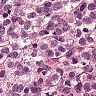
Metastatic tissue present: yes